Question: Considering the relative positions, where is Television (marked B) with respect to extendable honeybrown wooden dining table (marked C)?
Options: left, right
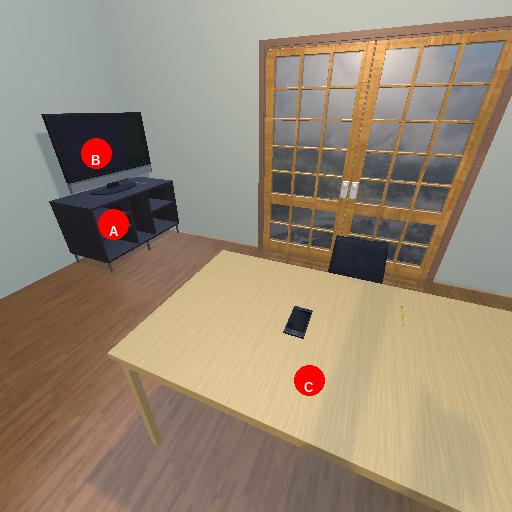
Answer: left